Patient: sex F, age 62
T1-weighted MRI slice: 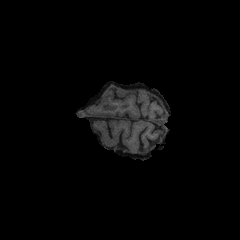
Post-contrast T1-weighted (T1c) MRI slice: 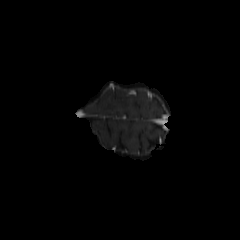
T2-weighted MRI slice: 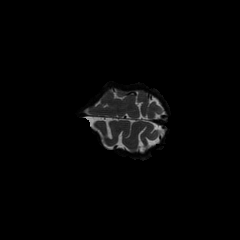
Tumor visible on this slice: no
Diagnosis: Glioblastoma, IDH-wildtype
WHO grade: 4